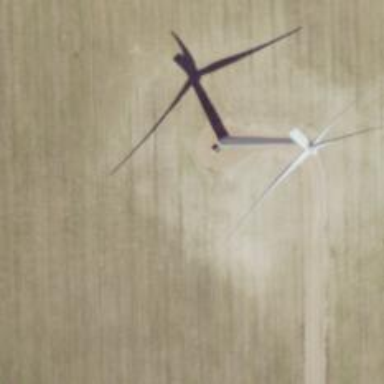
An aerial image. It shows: Wind generator powered by wind. The generator type is horizontal axis and it uses wind turbines.